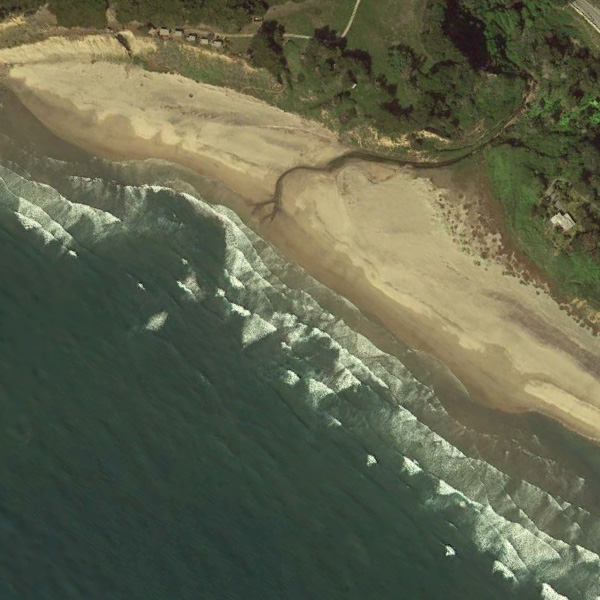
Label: Beach